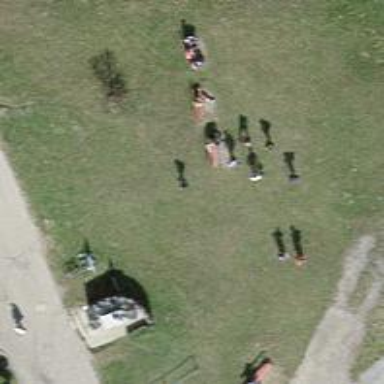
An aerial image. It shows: Bench for seating.